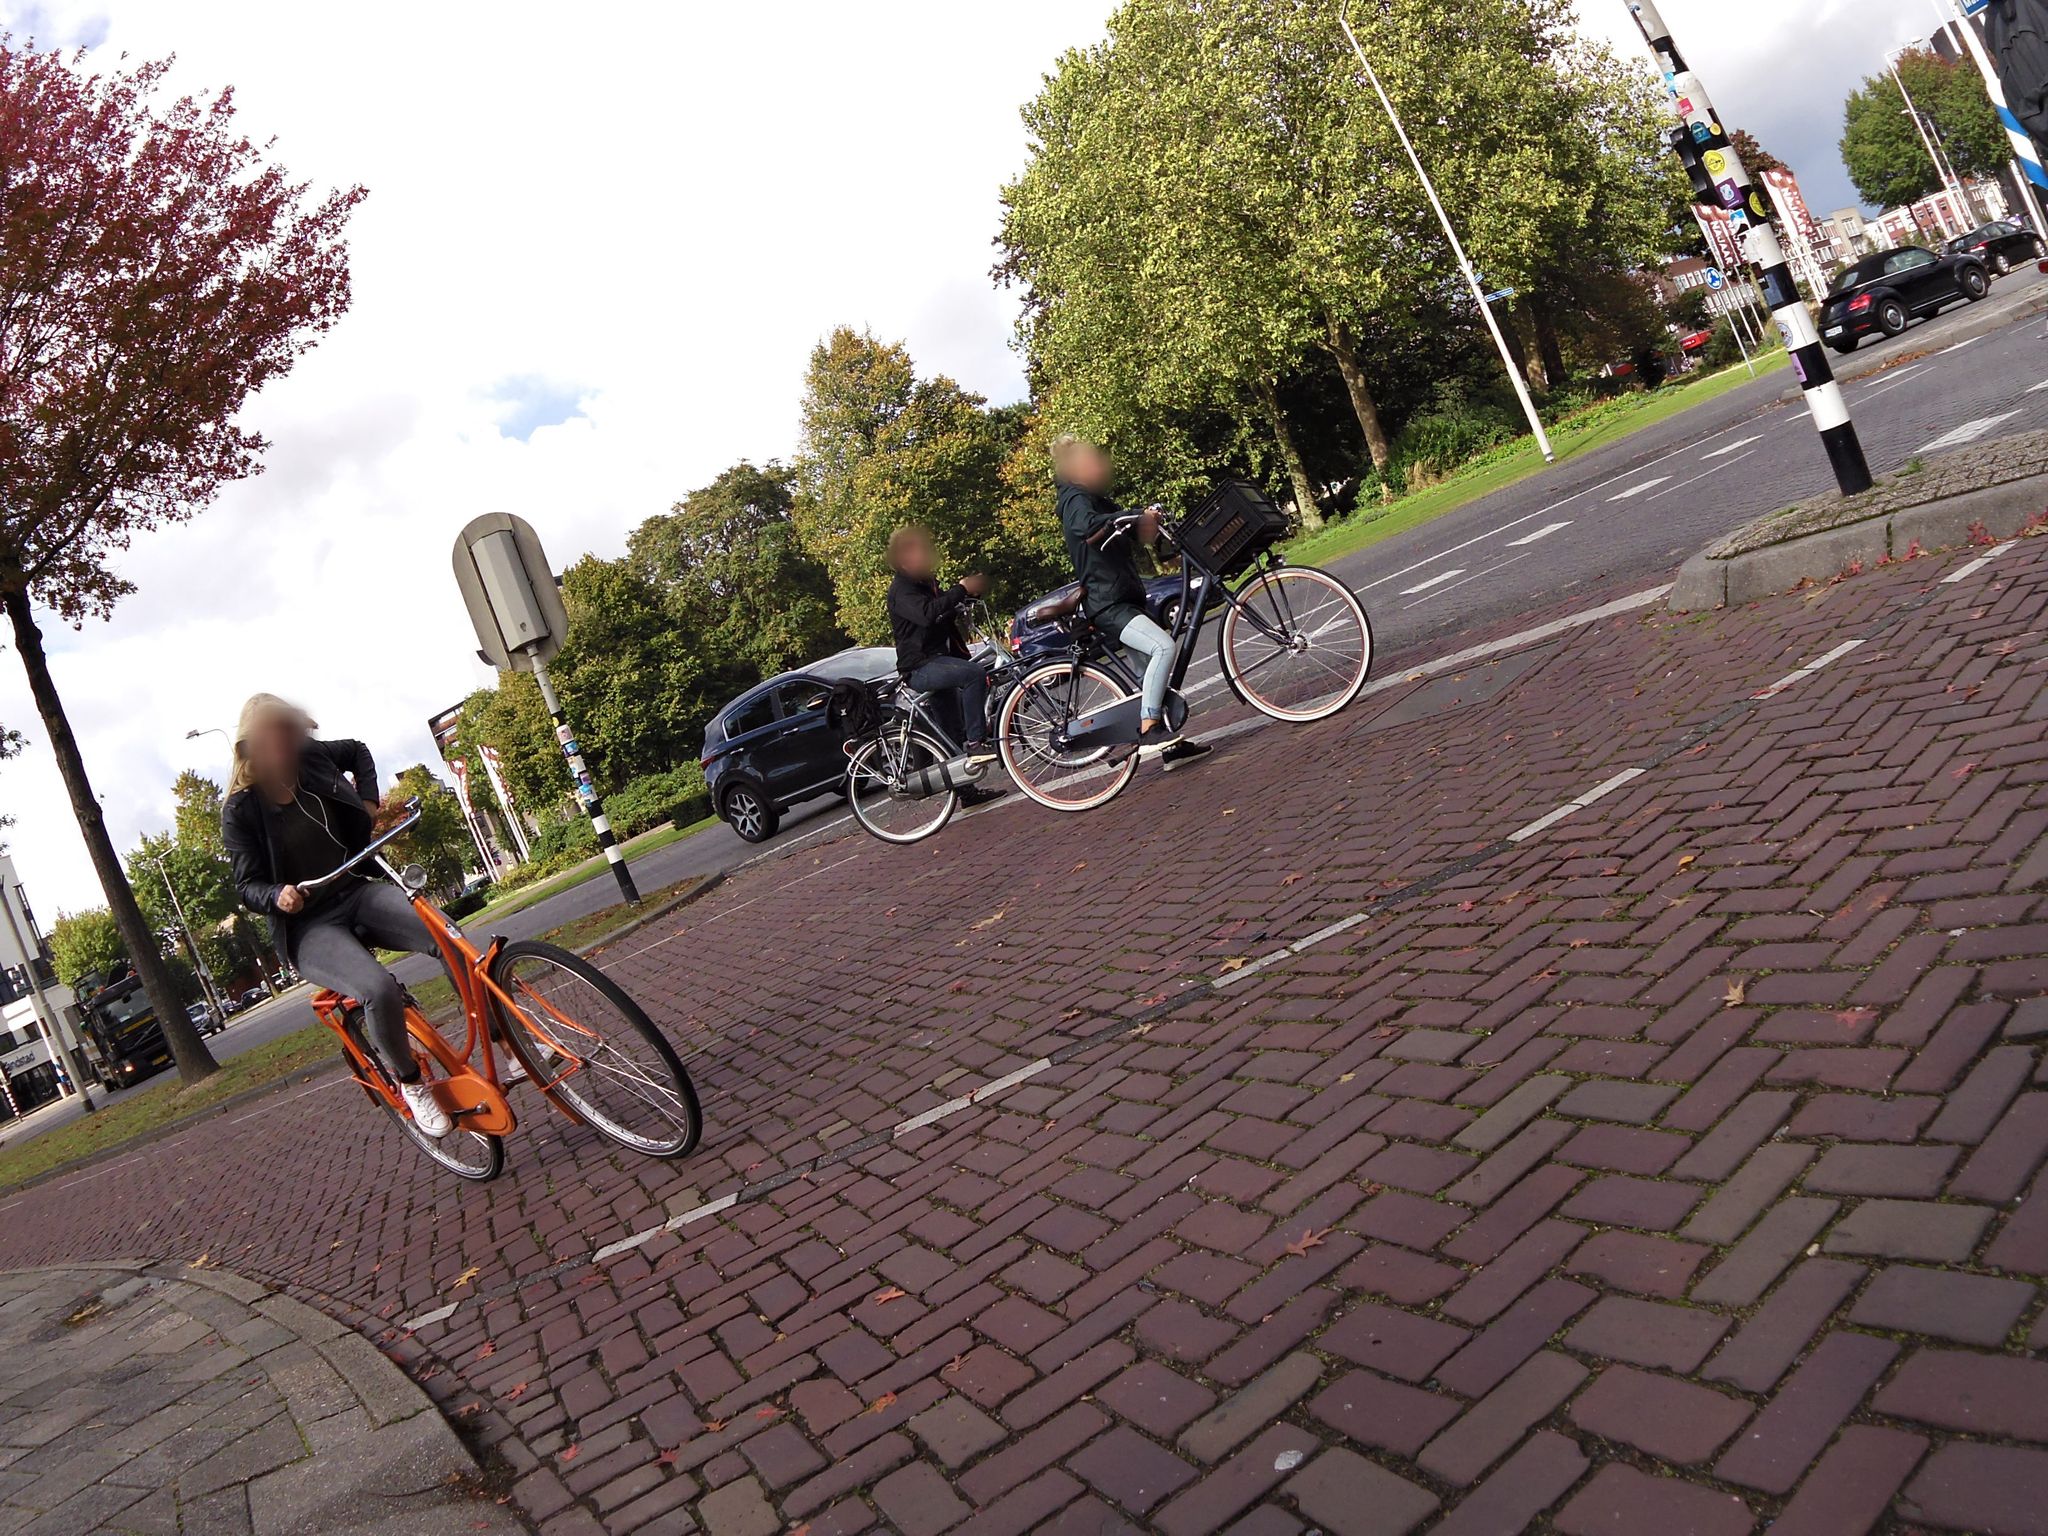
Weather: clear
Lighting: day
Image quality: good
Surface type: walking surface
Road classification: residential
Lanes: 1
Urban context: urban centre
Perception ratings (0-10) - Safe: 5.85, Lively: 7.65, Beautiful: 6.29, Boring: 2.13, Depressing: 1.89, Wealthy: 3.03